Field crop: maize
Growth stage: 1
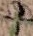
Species: atriplex